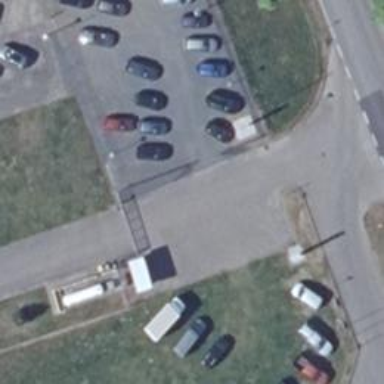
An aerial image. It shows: Parking aisle designated as service road.